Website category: university
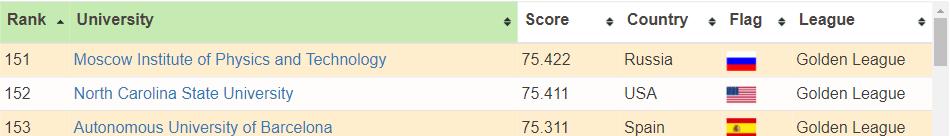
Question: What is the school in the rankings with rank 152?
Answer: North Carolina State University

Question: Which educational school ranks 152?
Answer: North Carolina State University

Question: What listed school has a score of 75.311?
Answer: Autonomous University of Barcelona

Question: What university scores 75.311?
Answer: Autonomous University of Barcelona

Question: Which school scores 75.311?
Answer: Autonomous University of Barcelona

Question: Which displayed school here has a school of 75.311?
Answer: Autonomous University of Barcelona

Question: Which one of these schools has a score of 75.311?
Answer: Autonomous University of Barcelona

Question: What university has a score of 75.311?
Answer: Autonomous University of Barcelona

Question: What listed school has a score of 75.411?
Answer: North Carolina State University

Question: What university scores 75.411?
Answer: North Carolina State University

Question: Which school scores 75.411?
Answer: North Carolina State University

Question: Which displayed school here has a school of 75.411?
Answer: North Carolina State University

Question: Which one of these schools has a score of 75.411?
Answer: North Carolina State University

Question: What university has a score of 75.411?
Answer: North Carolina State University

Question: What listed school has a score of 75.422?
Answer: Moscow Institute of Physics and Technology

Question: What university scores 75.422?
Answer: Moscow Institute of Physics and Technology

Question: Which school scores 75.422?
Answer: Moscow Institute of Physics and Technology

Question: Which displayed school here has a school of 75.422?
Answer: Moscow Institute of Physics and Technology

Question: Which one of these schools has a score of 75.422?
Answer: Moscow Institute of Physics and Technology

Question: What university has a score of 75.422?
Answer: Moscow Institute of Physics and Technology

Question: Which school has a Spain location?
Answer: Autonomous University of Barcelona

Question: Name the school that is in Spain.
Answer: Autonomous University of Barcelona

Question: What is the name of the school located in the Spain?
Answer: Autonomous University of Barcelona

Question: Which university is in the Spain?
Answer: Autonomous University of Barcelona

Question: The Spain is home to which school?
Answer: Autonomous University of Barcelona

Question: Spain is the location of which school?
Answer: Autonomous University of Barcelona

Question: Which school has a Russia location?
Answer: Moscow Institute of Physics and Technology

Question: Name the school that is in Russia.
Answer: Moscow Institute of Physics and Technology

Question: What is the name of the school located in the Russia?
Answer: Moscow Institute of Physics and Technology

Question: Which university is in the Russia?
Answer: Moscow Institute of Physics and Technology

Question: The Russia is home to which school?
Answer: Moscow Institute of Physics and Technology

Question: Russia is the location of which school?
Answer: Moscow Institute of Physics and Technology

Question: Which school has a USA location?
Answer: North Carolina State University

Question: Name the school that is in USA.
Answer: North Carolina State University

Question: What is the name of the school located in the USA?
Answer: North Carolina State University

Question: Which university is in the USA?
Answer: North Carolina State University

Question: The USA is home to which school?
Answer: North Carolina State University

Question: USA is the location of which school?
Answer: North Carolina State University